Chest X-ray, AP view. Patient: 31 years old, sex F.
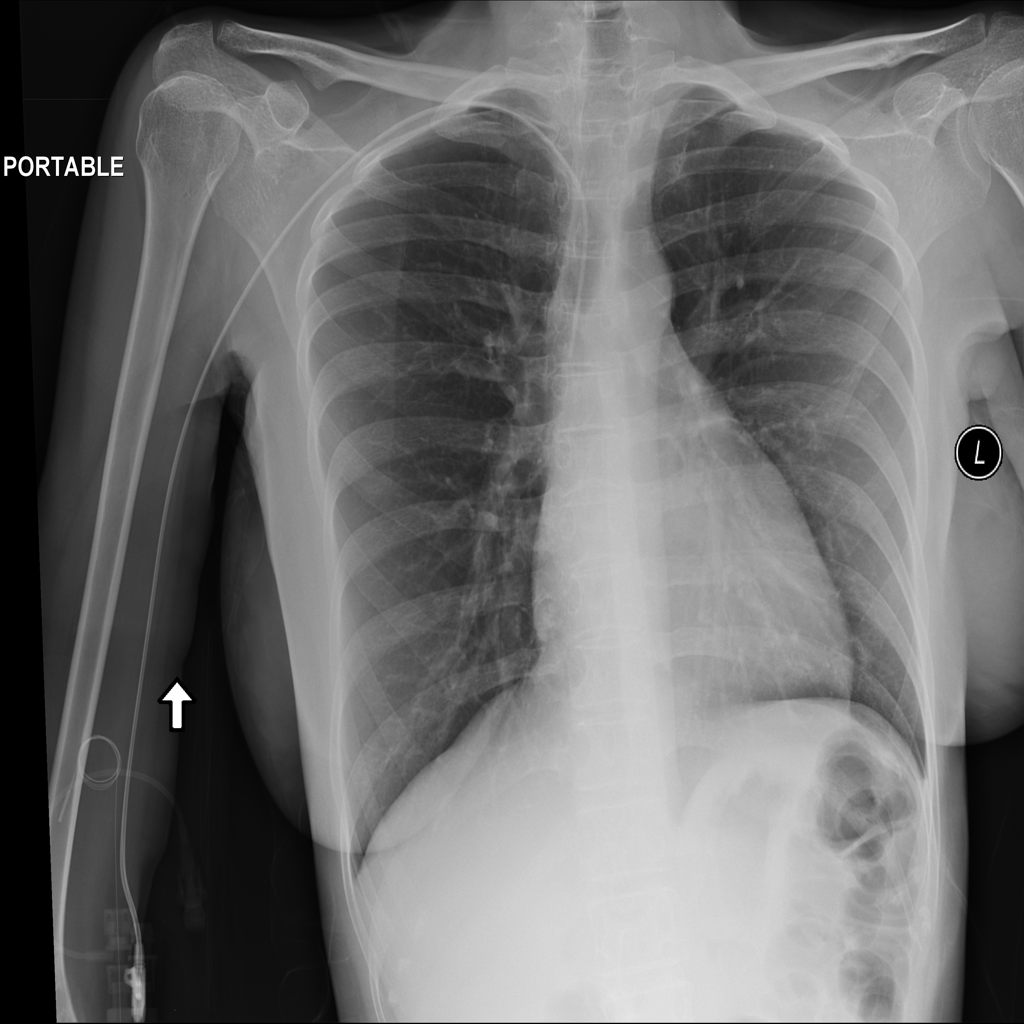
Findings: No Finding